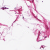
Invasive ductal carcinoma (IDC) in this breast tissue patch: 0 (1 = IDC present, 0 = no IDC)